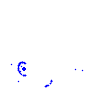
Particle: pion